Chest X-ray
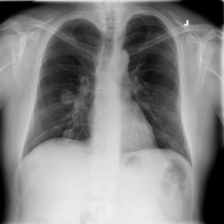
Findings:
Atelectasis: negative
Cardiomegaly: negative
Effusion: negative
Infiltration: negative
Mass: negative
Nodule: positive
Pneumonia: negative
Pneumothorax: negative
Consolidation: negative
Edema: negative
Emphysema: negative
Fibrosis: negative
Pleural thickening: negative
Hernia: negative